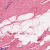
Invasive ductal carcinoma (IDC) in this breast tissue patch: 0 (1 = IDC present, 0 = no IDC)